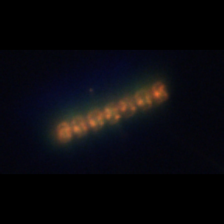
Taxon: Skeletonema
Group: Diatoms